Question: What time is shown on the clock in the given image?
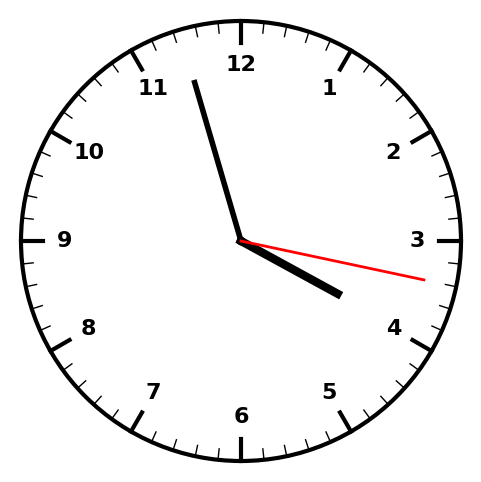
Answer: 03:57:17